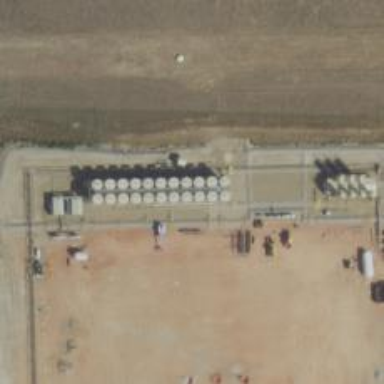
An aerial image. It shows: Storage tank with man-made structure.